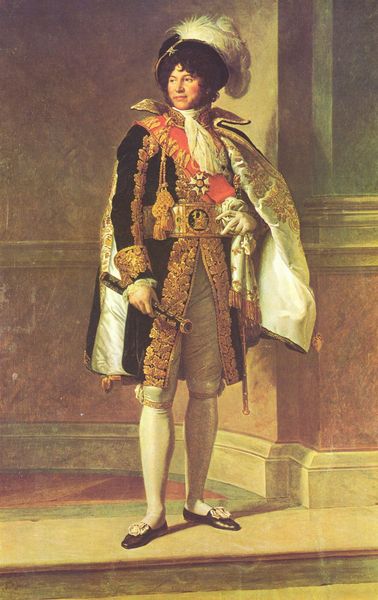
Titel: Porträt des Joachim Murat
Künstler: François Gérard
Standort: Napoli
Institution: Museo di San Martino
Schlagwörter: feder, gemälde, mann, schatten, umhang, weiß, gelb, grün, braun, finger, haar, handschuh, handschuhe, hintergrund, hut, licht, marmor, nase, orange, profil, raum, schwarz, ölbild, blick, gürtel, haus, rot, schloss, malerei, muster, ornament, hose, jacke, jung, wand, architektur, augen, band, barock, federn, gesicht, hermelin, kleidung, kragen, mensch, pelz, rahmen, sockel, stehen, stein, bildnis, innenraum, portrait, porträt, öl, ferne, boden, gewand, gold, haare, mantel, pose, stehend, stickerei, adel, locken, seide, federbusch, schärpe, adlig, spanien, wangen, haltung, kostum, schuhe, stab, hosen, backen, nachmittag, russland, kette, mauer, ausdruck, saal, französisch, könig, bordüre, glanz, halstuch, ganzfigurig, glänzen, glänzend, stufe, kordel, socken, strumpf, podest, edel, rüschen, dreiviertelprofil, schnalle, strümpfe, stümpfe, stütze, medaillon, kreuz, gala, schwert, säbel, uniform, abzeichen, adeliger, offizier, orden, herrscher, nerz, brokat, fürst, rüstung, rolle, flöte, tressen, gesims, herrschaftlich, troddel, herzog, prinz, reichtum, feldherr, schriftrolle, troddeln, adelig, fernrohr, kniebundhose, kniestrümpfe, besatz, stickereien, edelmann, admiral, schnallenschuhe, lackschuhe, prunk, schauspieler, cape, bote, ornat, zepter, quasten, szepter, schnallen, schnabelschuhe, paspel, pellerine, bundhose, kniehosen, seidenstrümpfe, shcuhe, auszeichnung, goldstickerei, herold, innenaufnahme, szock, jaare, sbzeichen, stieckereien, travestin, nelson, gold#, in die ferne blickend, stolu, goldstichkerei